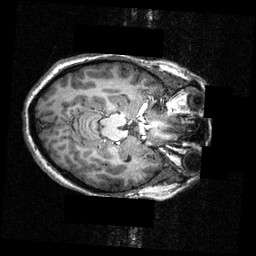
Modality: T1w
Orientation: axial
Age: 23
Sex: female
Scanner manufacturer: siemens
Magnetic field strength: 3.951 T
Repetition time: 1.5 s
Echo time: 0.00335 s